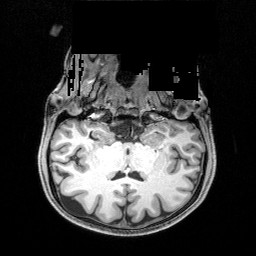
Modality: T1w
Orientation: sagittal
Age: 27
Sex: female
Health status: healthy